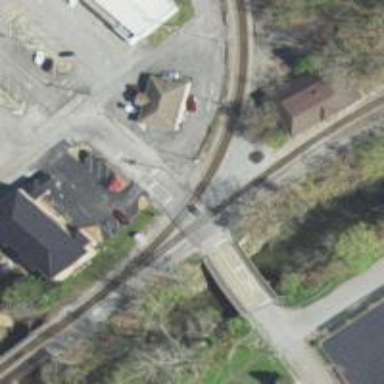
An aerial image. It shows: Railway level crossing.